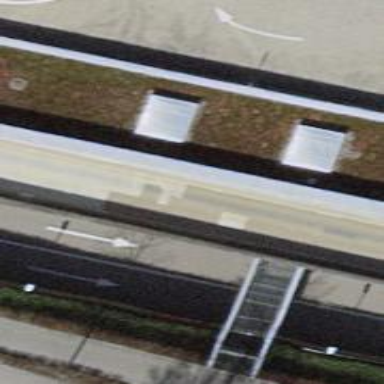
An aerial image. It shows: Tunnel under the road used for service purposes.